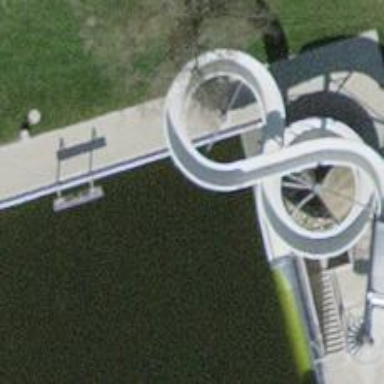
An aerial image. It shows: Water slide attraction.